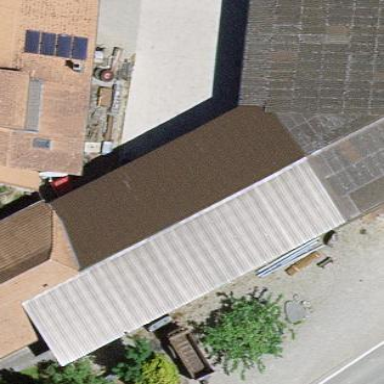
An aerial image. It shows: Farm building.